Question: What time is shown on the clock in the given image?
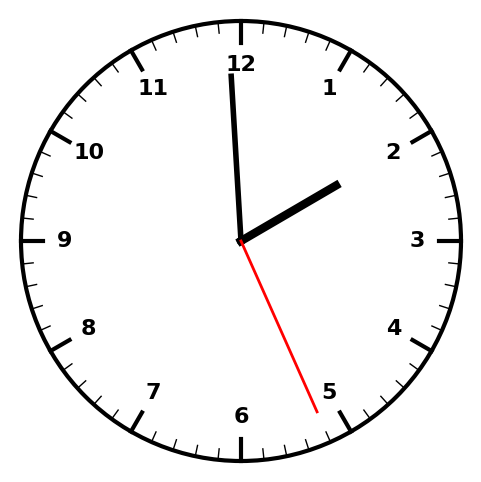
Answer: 01:59:26